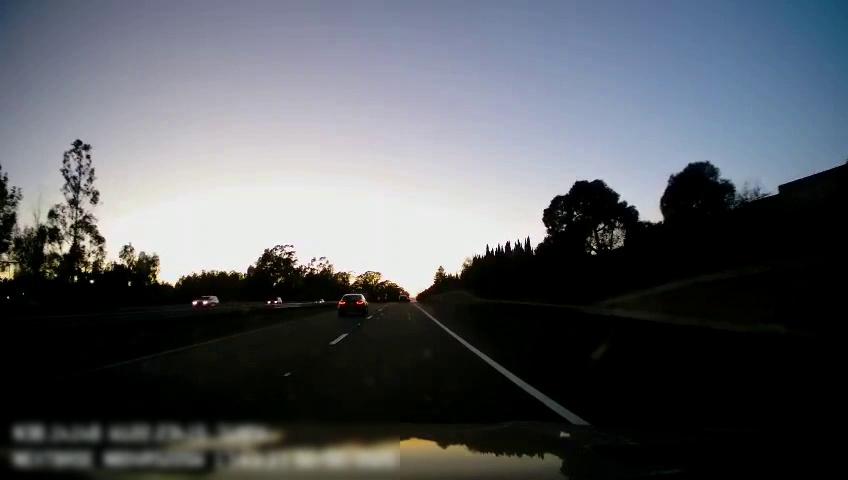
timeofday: Dusk/Dawn/Twilight
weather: Sunny
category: Drivable Space
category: Vehicles | Car
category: Vehicles | SUV
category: Vehicles | SUV
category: Lanes | Alternate Lane
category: Lanes | Current Lane
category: Lanes | Alternate Lane